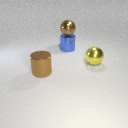
large blue metal cylinder to the left of large yellow metal sphere